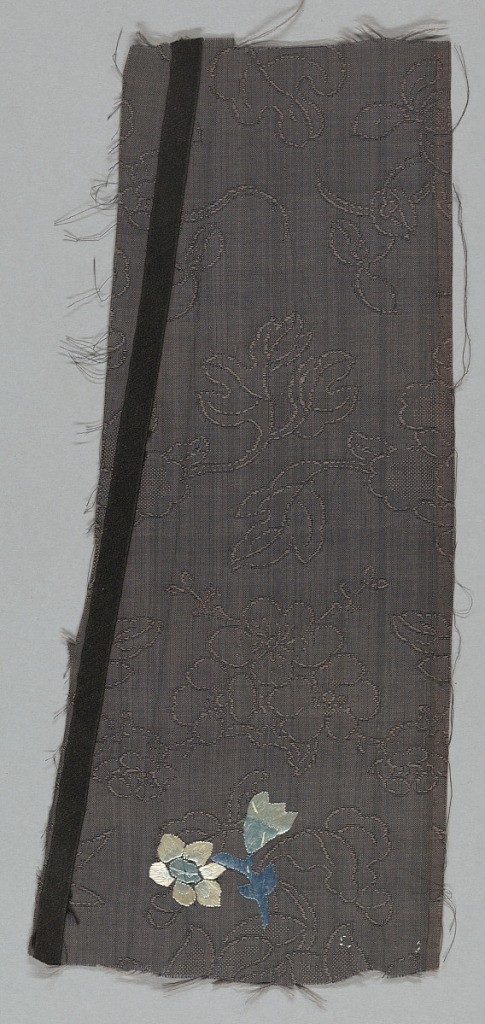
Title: Textile
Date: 19th century
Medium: silk Technique: embroidered on gauze weave
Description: Fragment of silk gauze embroidered with small scale flowers and buds in blue and white on a dark blue ground that is self-patterned with a design of cherry blossoms. Probably a fragment of a summer robe.